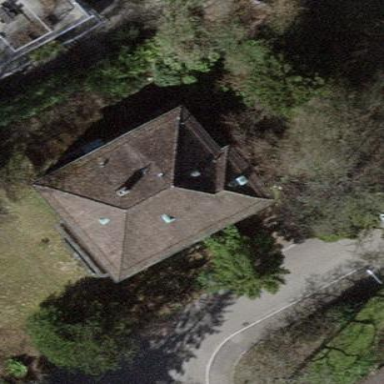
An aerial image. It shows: Building with pyramidal-shaped roof.